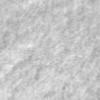
Label: no_change